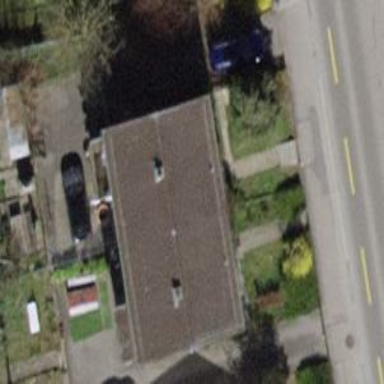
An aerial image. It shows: Semi-detached house with gabled roof oriented across the building.